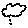
Label: cloud